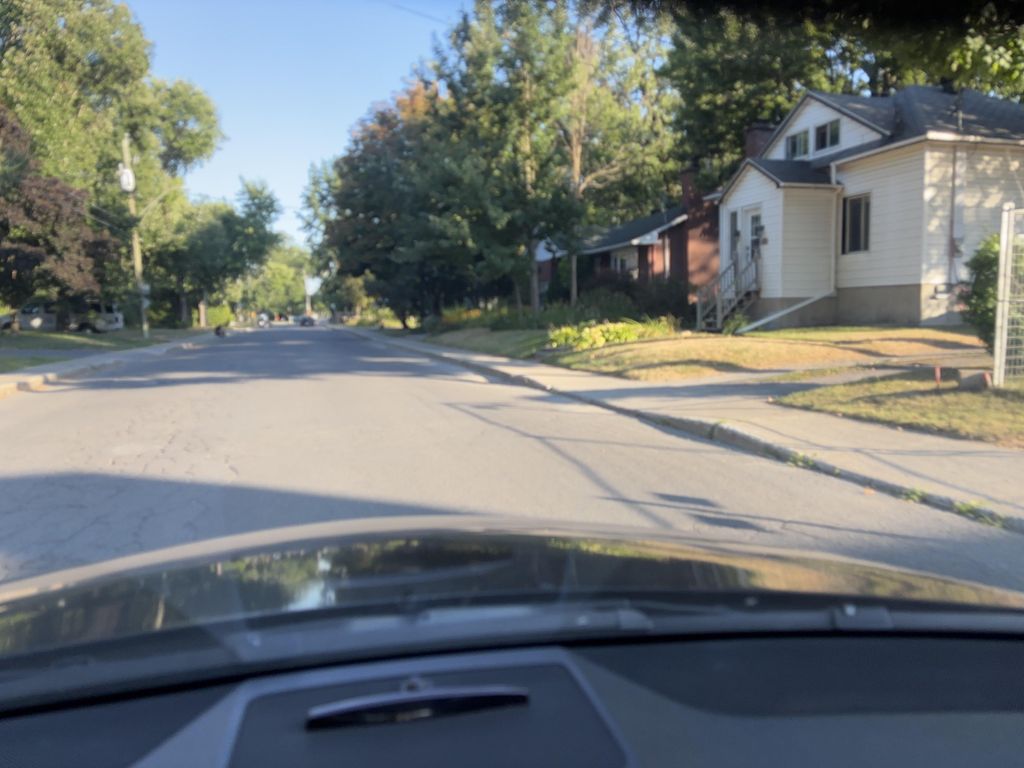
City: montreal